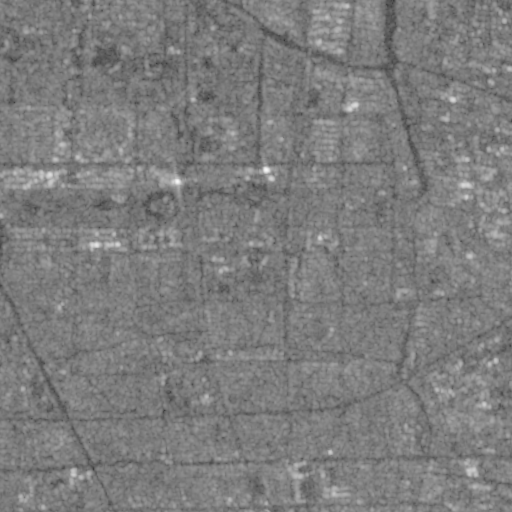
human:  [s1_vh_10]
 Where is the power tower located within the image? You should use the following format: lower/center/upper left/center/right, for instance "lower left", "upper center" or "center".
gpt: The power tower is located in the upper right of the image.
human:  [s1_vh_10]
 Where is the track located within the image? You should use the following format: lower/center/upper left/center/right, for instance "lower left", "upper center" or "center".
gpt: The track is located in the lower center of the image.
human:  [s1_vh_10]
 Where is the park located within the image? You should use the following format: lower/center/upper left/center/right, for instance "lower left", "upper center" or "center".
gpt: There is no park in the image.

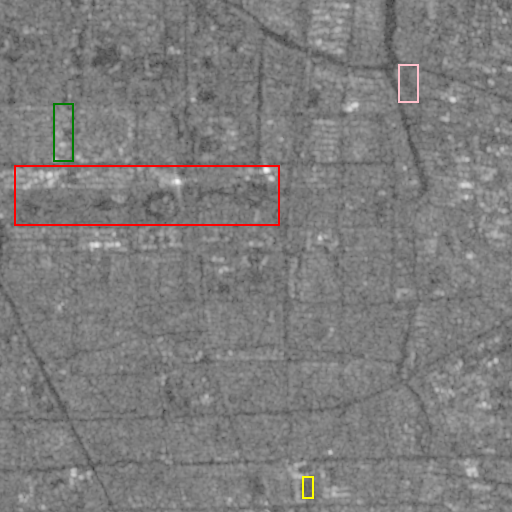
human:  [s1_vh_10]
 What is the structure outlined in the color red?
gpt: The structure outlined in red is a park.
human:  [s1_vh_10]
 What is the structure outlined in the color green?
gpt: The structure outlined in green is a parking lot.
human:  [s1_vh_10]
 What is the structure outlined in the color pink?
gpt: The structure outlined in pink is a power substation.
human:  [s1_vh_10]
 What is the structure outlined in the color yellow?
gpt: The structure outlined in yellow is a track.
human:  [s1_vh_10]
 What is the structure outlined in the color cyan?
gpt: There is no cyan outline.